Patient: sex M, age 57
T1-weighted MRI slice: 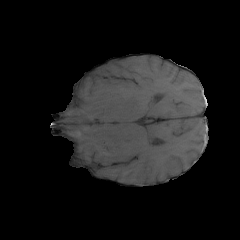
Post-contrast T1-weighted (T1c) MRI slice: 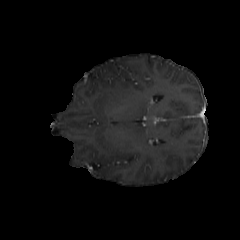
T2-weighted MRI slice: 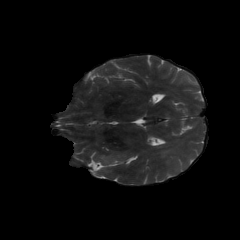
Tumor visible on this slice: yes
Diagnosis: Glioblastoma, IDH-wildtype
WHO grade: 4